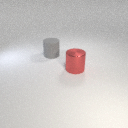
large red metal cylinder in front of large gray rubber cylinder